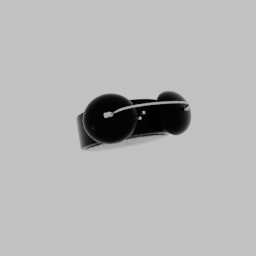
Label: electronics